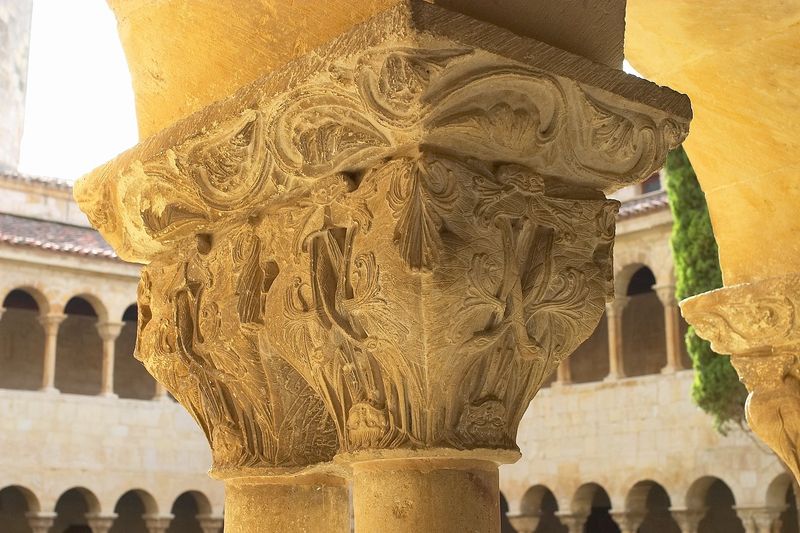
Titel: S. Domingo de Silos
Standort: Burgos (EU - E)
Schlagwörter: baum, blätter, flügel, kopf, gelb, köpfe, licht, säule, säulen, gebäude, ornament, architektur, augen, federn, stein, haare, gotik, skulptur, relief, spanien, bogen, hof, arch, arches, architecture, column, columns, corinthian, ornate, palace, green, yellow, detail, dekor, verzierung, stuck, bildhauerei, foto, bögen, innenhof, kloster, geld, kapitell, sandfarben, handwerk, sandstein, roman, stone, tree, rundbögen, romanik, building, spanish, gips, french, photo, abstract, marble, outside, dämonen, fledermaus, kreuzgang, akanthus, leaves, romanisch, courtyard, italian, monastery, floral, leaf, pillar, carving, hallway, photograph, curves, capital, romanesque, ornamente, yard, carved, arched, sculpted, beam, antient, courtyardd, arhitrav, decoratation, winddow, korinthisch, cloistier